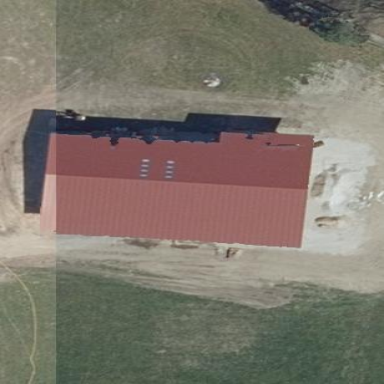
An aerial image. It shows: Barn.